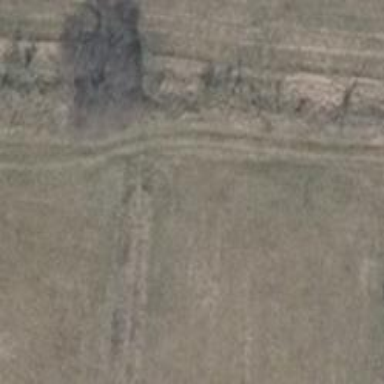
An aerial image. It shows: Grass track with grade5 tracktype.